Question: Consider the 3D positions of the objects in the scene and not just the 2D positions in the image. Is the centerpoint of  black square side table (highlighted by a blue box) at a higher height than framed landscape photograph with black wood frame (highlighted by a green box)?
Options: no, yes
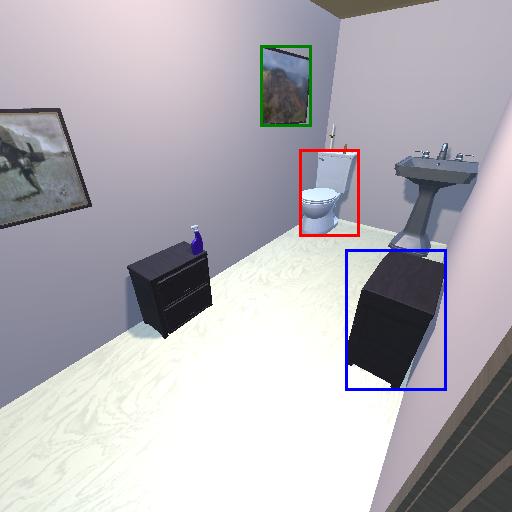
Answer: no